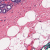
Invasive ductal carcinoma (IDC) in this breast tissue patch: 0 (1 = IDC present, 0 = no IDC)